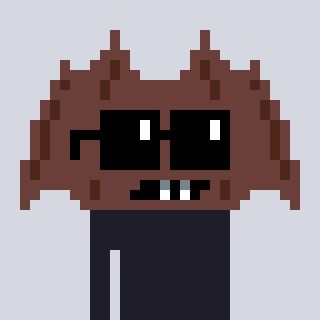
a pixel art character with square black sunglasses, a bat-shaped head and a orange-colored body on a cool background